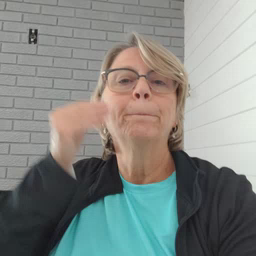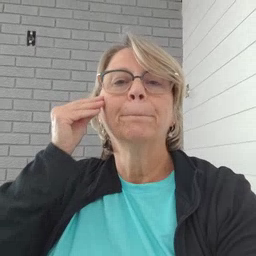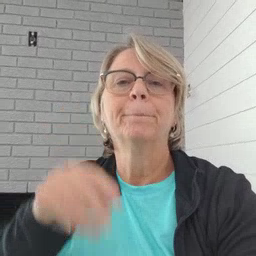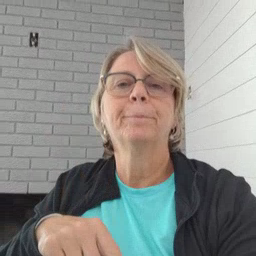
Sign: home